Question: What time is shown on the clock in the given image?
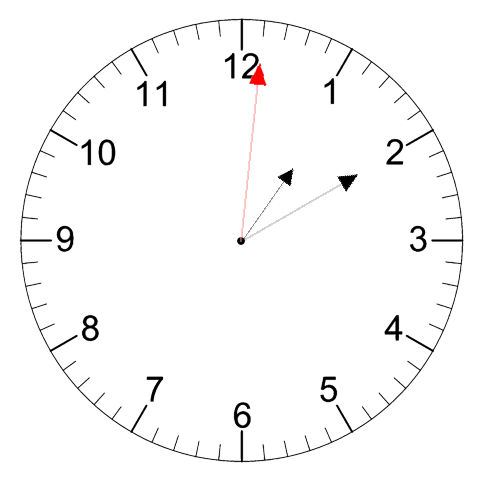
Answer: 01:10:01